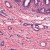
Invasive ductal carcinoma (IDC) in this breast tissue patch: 1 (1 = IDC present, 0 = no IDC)